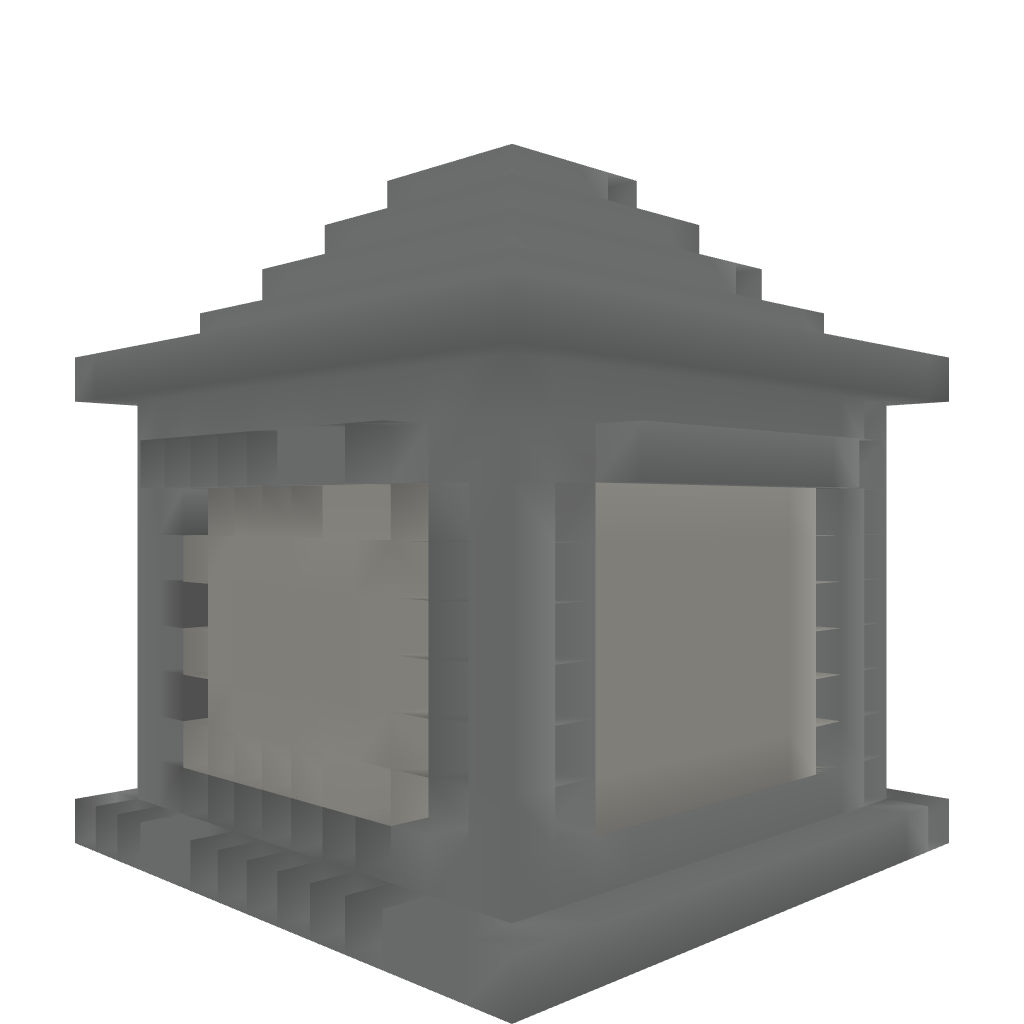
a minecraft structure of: FinalBattle Default Arena